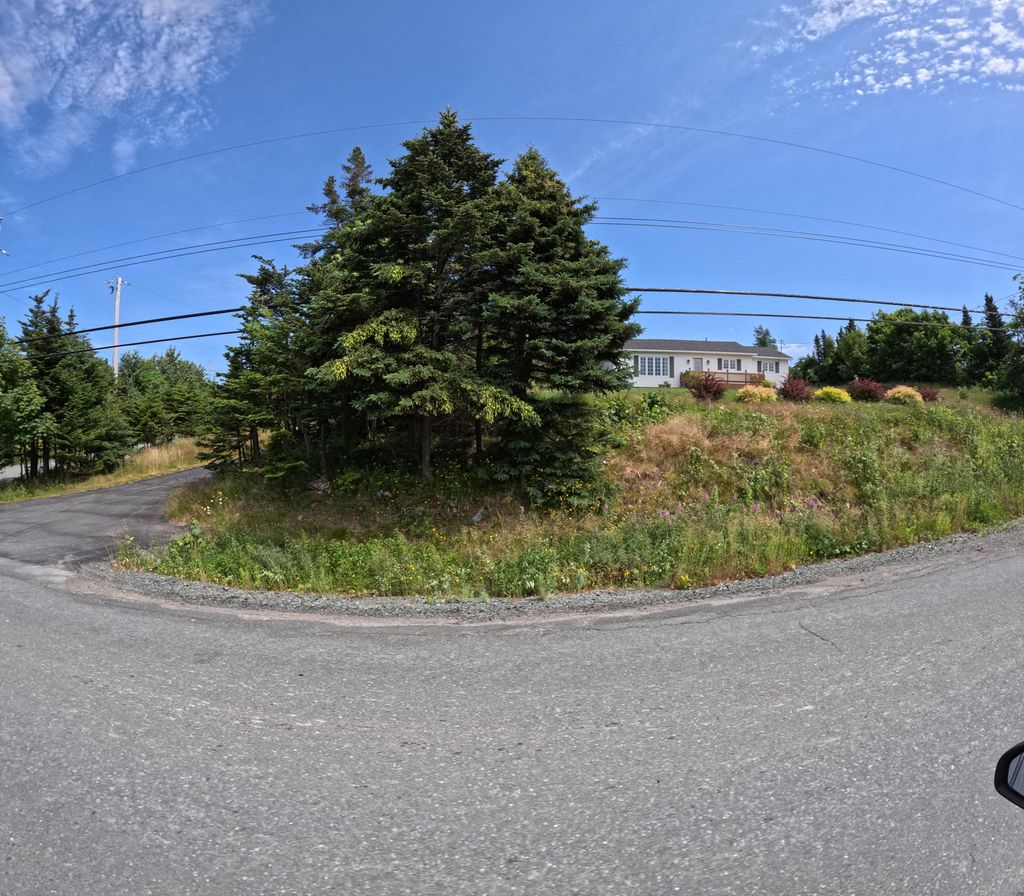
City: st_johns